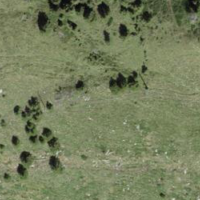
EUNIS habitat code: 23
Species observed at this site:
Cervus elaphus